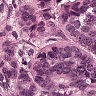
Metastatic tissue present: yes